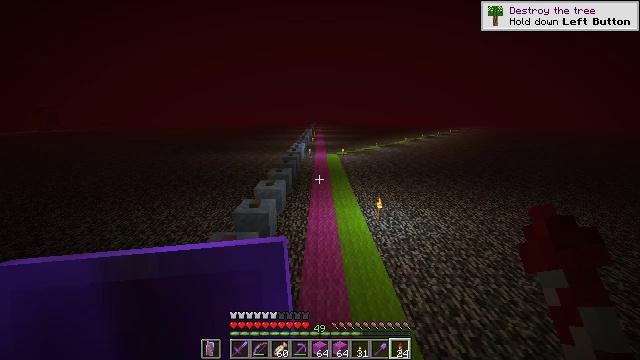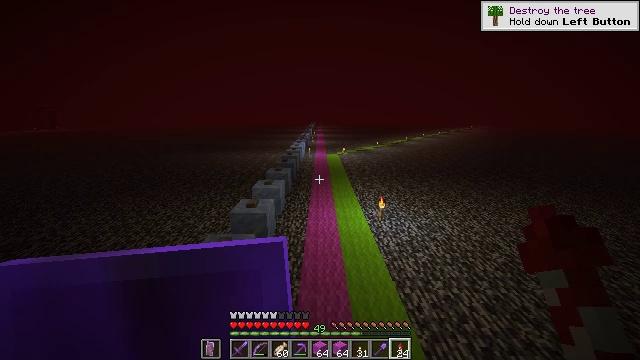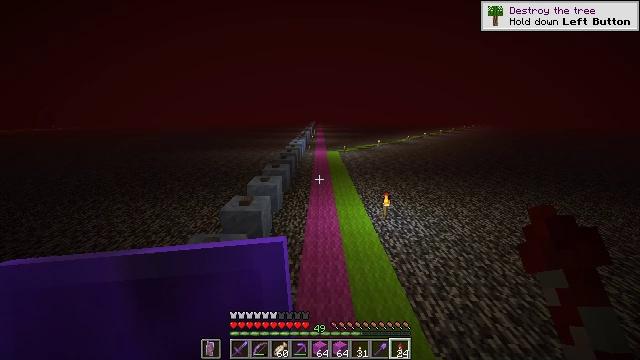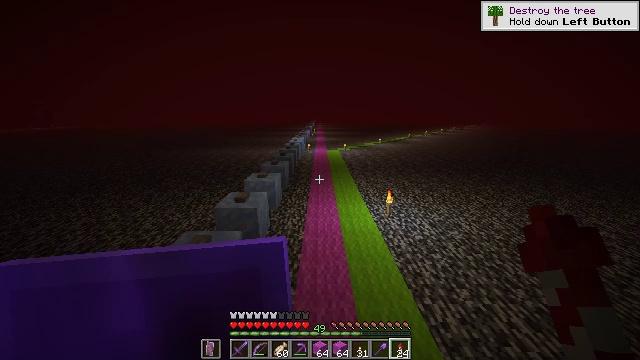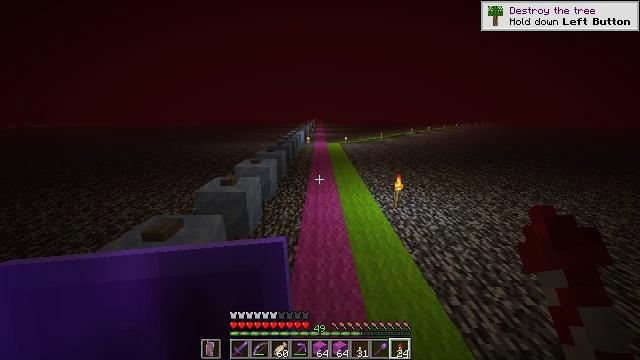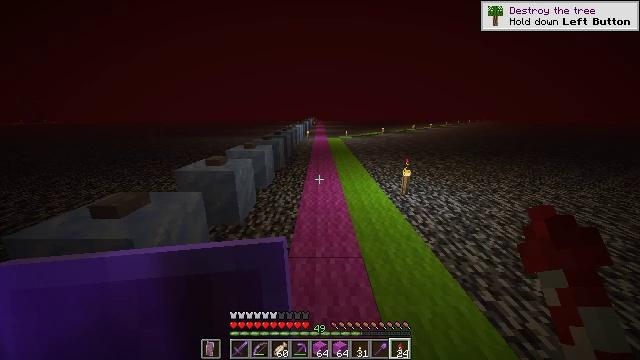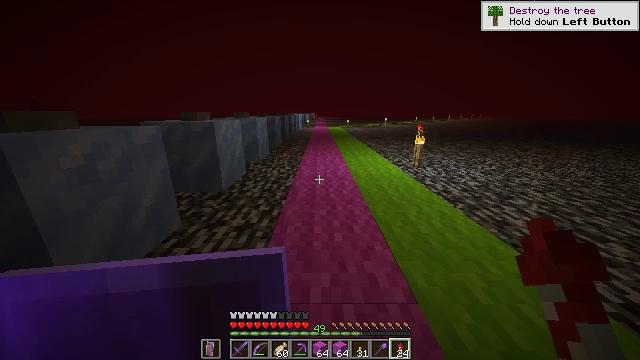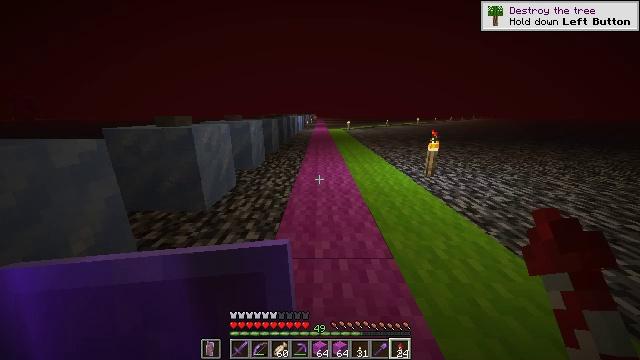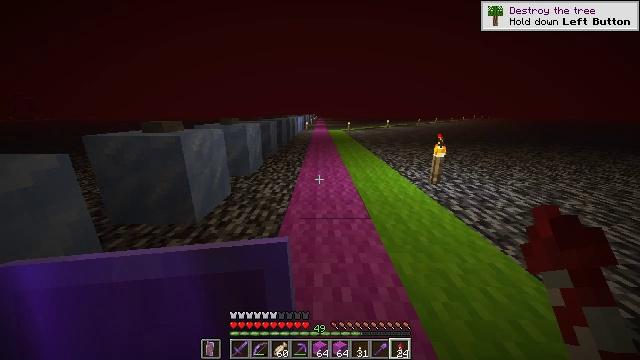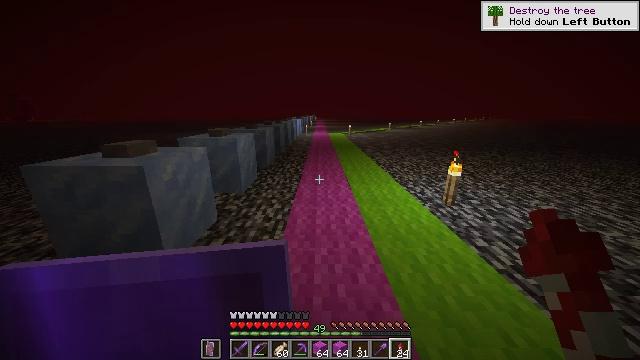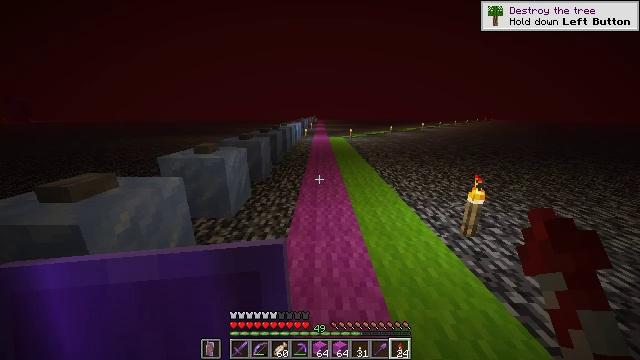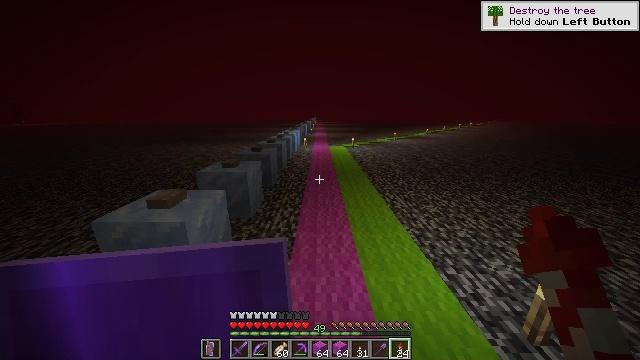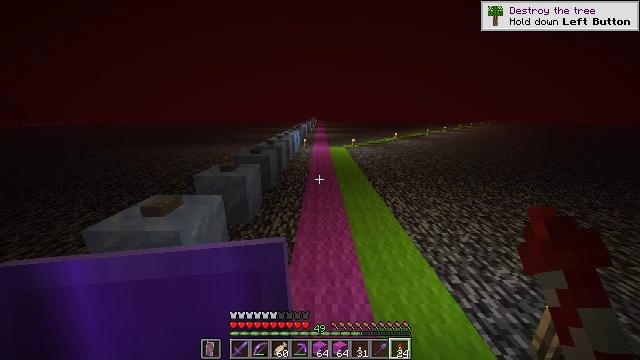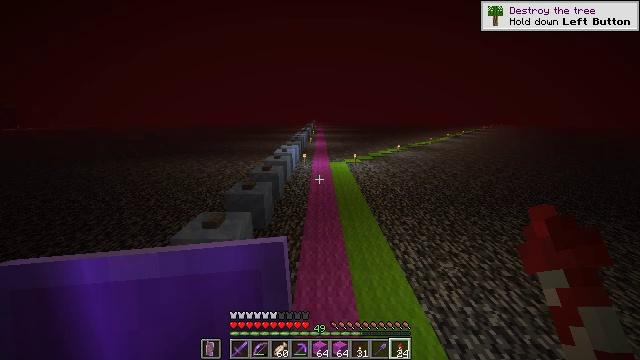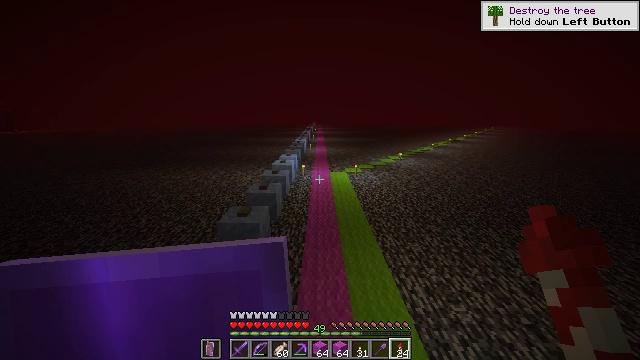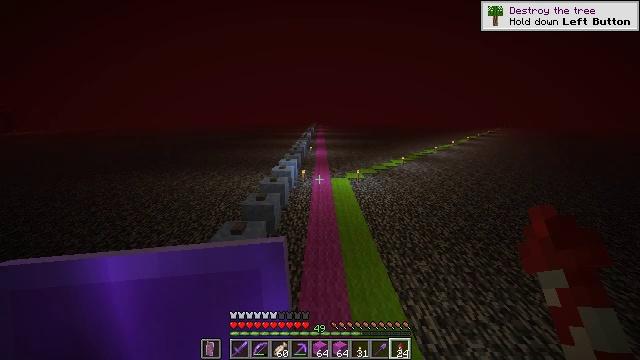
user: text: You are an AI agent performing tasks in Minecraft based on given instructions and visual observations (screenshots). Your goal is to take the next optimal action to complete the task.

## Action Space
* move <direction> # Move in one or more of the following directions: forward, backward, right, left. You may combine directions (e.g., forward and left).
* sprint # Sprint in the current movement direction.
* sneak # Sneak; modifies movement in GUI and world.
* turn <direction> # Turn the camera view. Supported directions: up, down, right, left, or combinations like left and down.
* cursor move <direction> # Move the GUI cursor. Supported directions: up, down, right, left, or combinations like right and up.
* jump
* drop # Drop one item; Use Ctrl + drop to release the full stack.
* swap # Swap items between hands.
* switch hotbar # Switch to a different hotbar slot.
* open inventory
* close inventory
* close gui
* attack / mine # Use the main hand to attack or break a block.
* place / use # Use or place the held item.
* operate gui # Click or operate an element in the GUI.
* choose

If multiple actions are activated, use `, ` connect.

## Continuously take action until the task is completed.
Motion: motion action
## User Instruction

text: Use magenta wool to craft a magenta carpet.
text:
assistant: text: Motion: move forward, sprint
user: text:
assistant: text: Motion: move forward, sprint
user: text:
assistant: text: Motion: move forward, sprint
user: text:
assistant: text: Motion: move forward, sprint
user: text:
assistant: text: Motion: move forward, sprint, jump
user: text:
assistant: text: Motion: move forward, sprint, jump
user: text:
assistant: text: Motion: move forward, sprint, jump
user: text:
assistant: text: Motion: move forward, sprint, jump
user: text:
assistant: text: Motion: move forward, sprint, jump
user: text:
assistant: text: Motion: move forward, sprint, jump
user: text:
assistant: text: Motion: move forward, sprint, jump
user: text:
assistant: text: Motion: move forward, sprint, jump
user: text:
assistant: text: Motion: move forward, sprint, jump
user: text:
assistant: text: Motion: move forward, sprint, jump
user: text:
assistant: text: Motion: move forward, sprint, jump
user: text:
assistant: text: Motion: move forward, sprint, jump
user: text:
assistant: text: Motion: move forward, sprint, jump
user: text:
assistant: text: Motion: move forward, sprint
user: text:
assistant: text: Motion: move forward, sprint
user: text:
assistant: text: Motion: move forward, sprint
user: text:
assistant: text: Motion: move forward, sprint
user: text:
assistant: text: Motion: move forward, sprint
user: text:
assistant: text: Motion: move forward, sprint
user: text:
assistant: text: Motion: move forward, sprint, jump
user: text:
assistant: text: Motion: move forward, sprint, jump
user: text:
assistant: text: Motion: move forward, sprint, jump
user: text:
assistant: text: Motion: move forward, sprint, jump
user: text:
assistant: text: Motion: move forward, sprint, jump
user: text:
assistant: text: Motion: move forward, sprint, jump
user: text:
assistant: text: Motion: move forward, sprint, jump